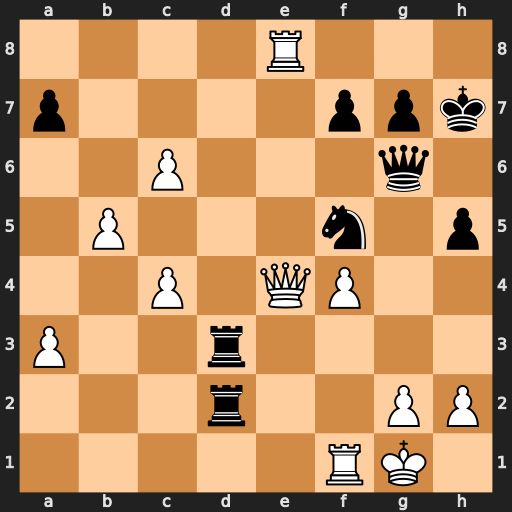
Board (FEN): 4R3/p4ppk/2P3q1/1P3n1p/2P1QP2/P2r4/3r2PP/5RK1
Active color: w
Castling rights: -
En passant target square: -
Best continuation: c7 Rxg2+ Qxg2